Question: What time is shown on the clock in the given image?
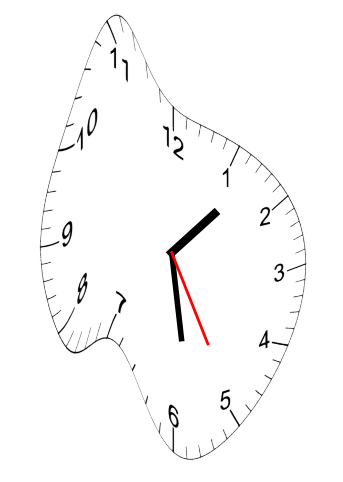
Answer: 01:28:25